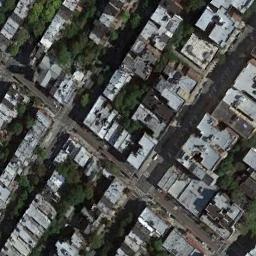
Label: dense_residential